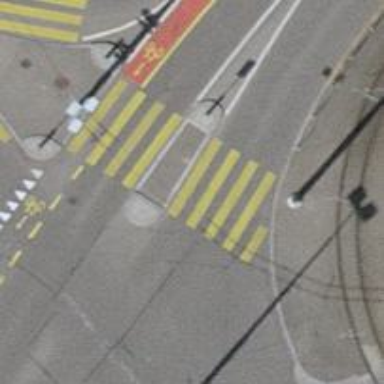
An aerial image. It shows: Uncontrolled zebra crossing with pedestrian island.